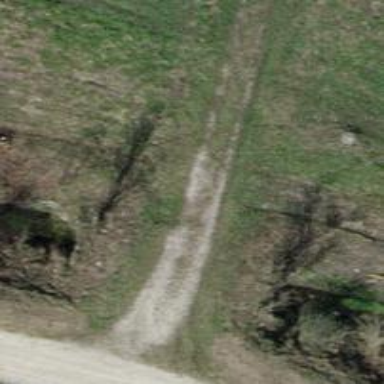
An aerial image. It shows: Compacted grade3 track.